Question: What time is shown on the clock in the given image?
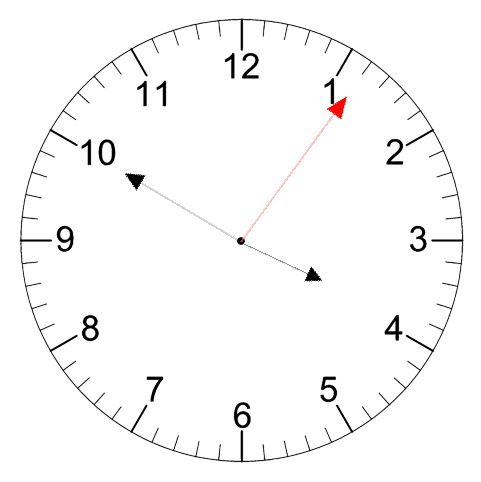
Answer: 03:50:06